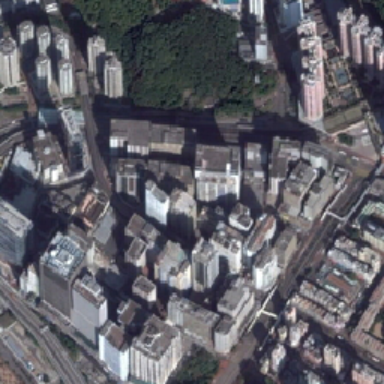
There are a lot of trees planted behind the tall buildings .